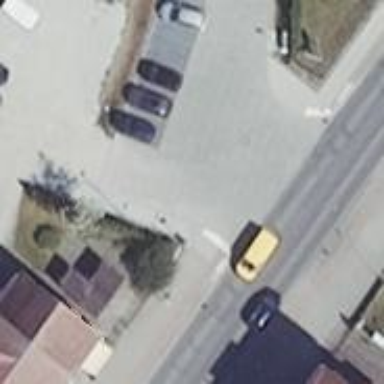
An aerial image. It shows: Footway.